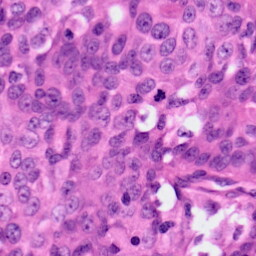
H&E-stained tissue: Ovarian